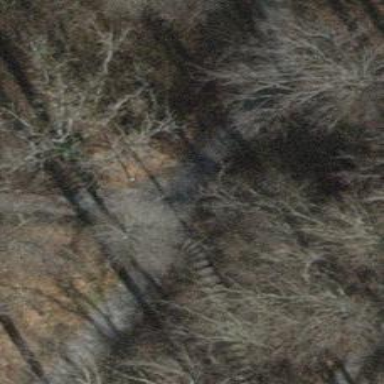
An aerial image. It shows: Set of steps on the road.